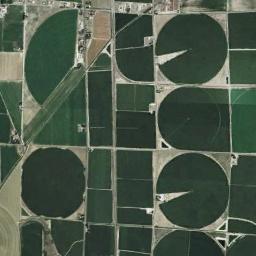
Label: circular_farmland